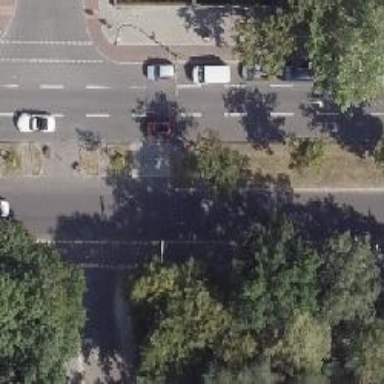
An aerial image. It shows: Secondary road with asphalt surface. It is dual carriageway.